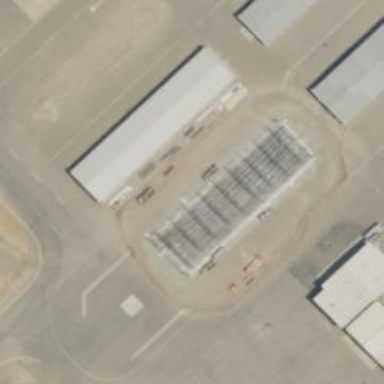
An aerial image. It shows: Hangar building at the airport.